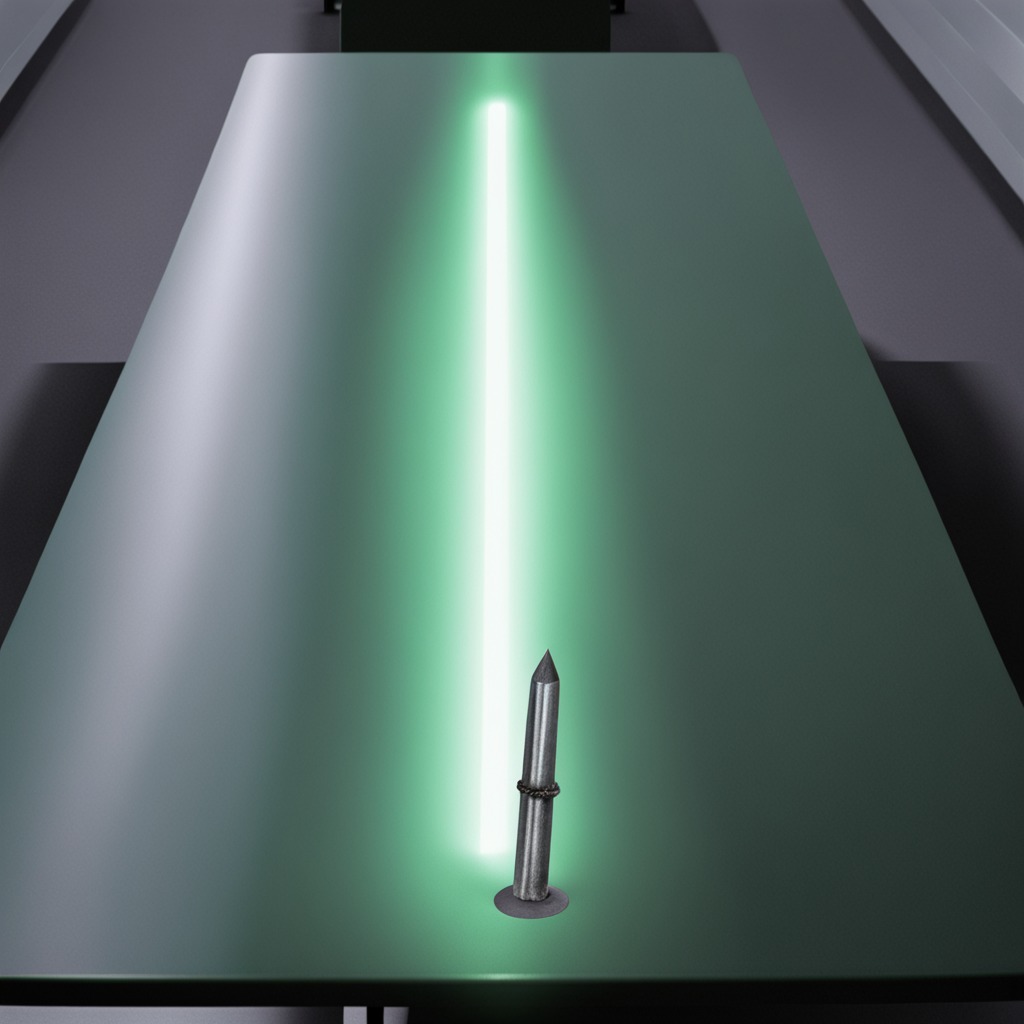
A nail is lying on the table in the maintenance room.